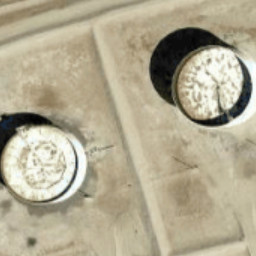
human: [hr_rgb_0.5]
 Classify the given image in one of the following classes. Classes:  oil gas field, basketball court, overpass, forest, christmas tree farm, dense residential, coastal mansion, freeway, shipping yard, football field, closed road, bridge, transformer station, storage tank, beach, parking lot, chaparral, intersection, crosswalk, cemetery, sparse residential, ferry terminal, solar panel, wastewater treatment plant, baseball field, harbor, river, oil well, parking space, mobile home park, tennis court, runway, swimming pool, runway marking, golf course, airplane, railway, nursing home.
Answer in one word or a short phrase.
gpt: storage tank